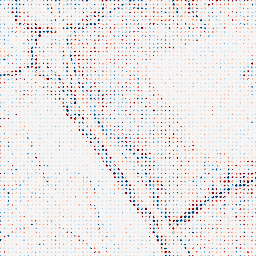
Category: edge_preserving
Decomposition family: bilateral
Decomposition parameters: d: 5
sigma_color: 50
sigma_space: 100
Upsampling method: sinc_blackman
Upsampling parameters: scale: 8
kernel_size: 4
Upsampling scale: 8